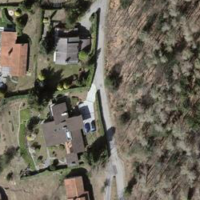
EUNIS habitat code: 44
Species observed at this site:
Ajuga reptans